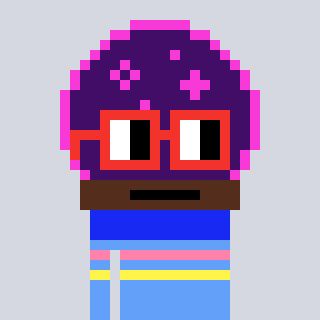
a pixel art character with square red glasses, a crystalball-shaped head and a blue-colored body on a cool background